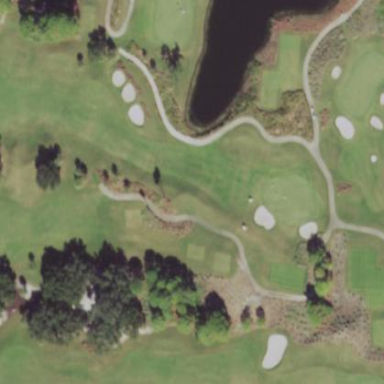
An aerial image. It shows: Sandy area is golf bunker.